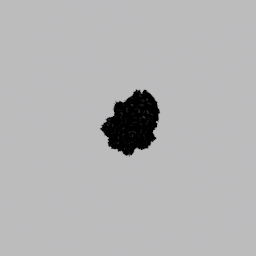
Label: nature